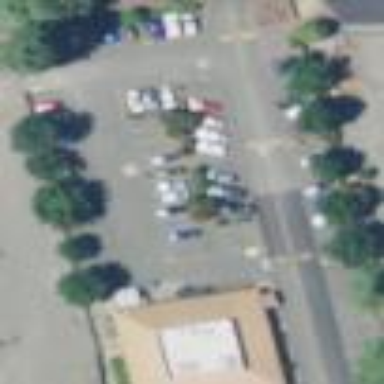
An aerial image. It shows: Parking area.